Question: I have two 'UIImageViews' that occupy the whole screen meaning their frames are : .
'imageView2' is on top of 'imageView1'.
They both have masks applied to them using 'CAShapeLayer'. I have made a function
'''
-(void)addMask:(CGRect)rect toView:(UIImageView*)imageView
'''
which is as follows
'''
//Function
-(void)addMask:(CGRect)rect toView:(UIImageView*)imageView {
CAShapeLayer * shapeLayer = [[CAShapeLayer alloc] init];
CGPathRef path = CGPathCreateWithRect(rect, NULL);
shapeLayer.path = path;
CGPathRelease(path);
imageView.layer.mask=shapeLayer;
imageView.layer.masksToBounds=YES;
}
'''
I am applying the masks over the 'UIImageViews' in 'viewDidAppear' using the following 'CGRects':
'''
//In view did Appear
[self addMask:CGRectMake(0,0,160,480) toView:self.imageView];
[self addMask:CGRectMake(160,0,160,480) toView:self.imageView2];
'''
So the result is the screen is half split showing half 'imageView1' on left side and half 'imageView2' on right side.
I have a button that is hooked up with 'IBAction(buttonPressed:)'.
What I want to achieve is when the button is pressed the mask of the 'imageView1' is increased while that of mask of 'UIImageView2' is decreased : so that 'imageView1' on the left occupy 75% of the screen while 'imageView2' on the right occupty 25% of the screen. What I am trying to do right now is in code below but that is not getting the desired results:
'''
//In IBAction
CGRect tmpRect ;
tmpRect = imageView1.layer.frame;
NSLog(@"Rect1 : %@",NSStringFromCGRect(tmpRect));
tmpRect.size.width+=20.0;
[self addMask:tmpRect toView:self.imageView];
tmpRect= imageView2.layer.frame;
NSLog(@"Rect2 : %@",NSStringFromCGRect(tmpRect));
tmpRect.origin.x+=20.0;
tmpRect.size.width-=20.0;
[self addMask:tmpRect toView:self.imageView2];
'''
The output is
'''
2013-08-26 13:15:41.753 imageMasking[16191:c07] Rect1 : {{0, 0}, {320, 460}}
2013-08-26 13:15:41.754 imageMasking[16191:c07] Rect2 : {{0, 0}, {320, 460}}
'''
Heres the picture view of what I m trying to achieve.

Also later on I would like to move the masks using the 'panGesture'. So is it a good idea to apply masks a thousand times while your fingers are being dragged using this function ?
Is there any other alternative to what I am trying to achieve as I might be entirely wrong in my approach.
Thanks
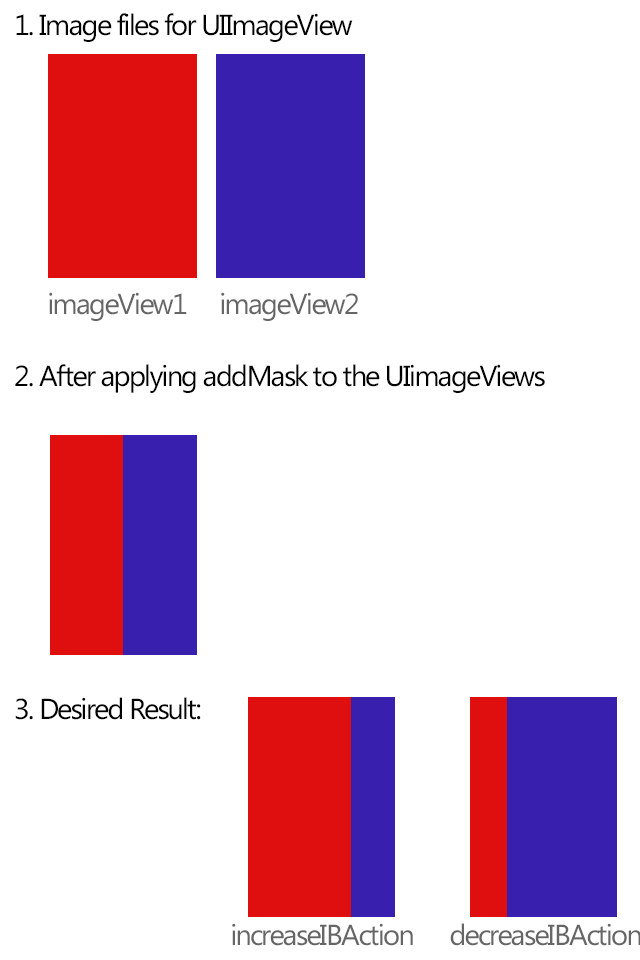
Answer: The problem is that on your button press you are always going to 'layer.frame' which is the full frame of the image view, not the current frame that you are masking to. You should store the position of your split line, just as a 'CGFloat', in a property and as you want to modify the mask, first update this property and then use it to calculate the new mask paths.
You shouldn't worry about performance until you have a reason to. I.e usage / testing tells you that you need to make a change. Then you should profile to find out what is causing the problem and then work on that.
That said, you shouldn't need to create a new shape layer each time, just update the path.